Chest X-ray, PA view. Patient: 18 years old, sex M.
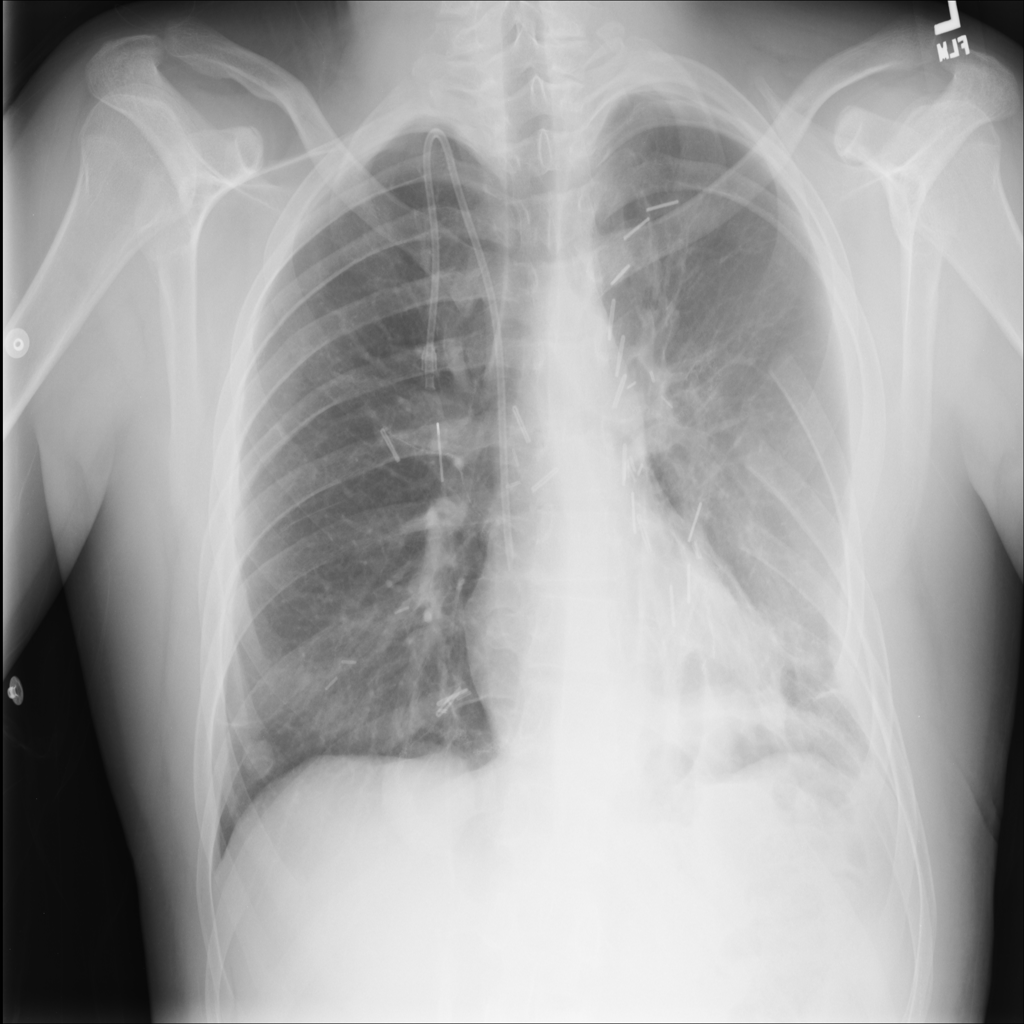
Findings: Effusion, Infiltration, Mass, Pleural_Thickening